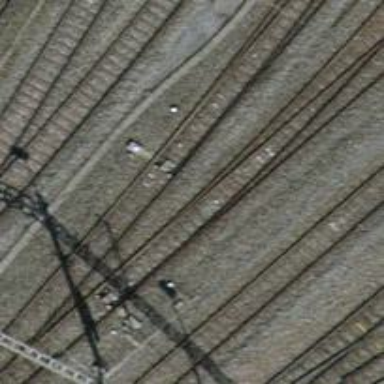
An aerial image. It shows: Railway switch.